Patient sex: M
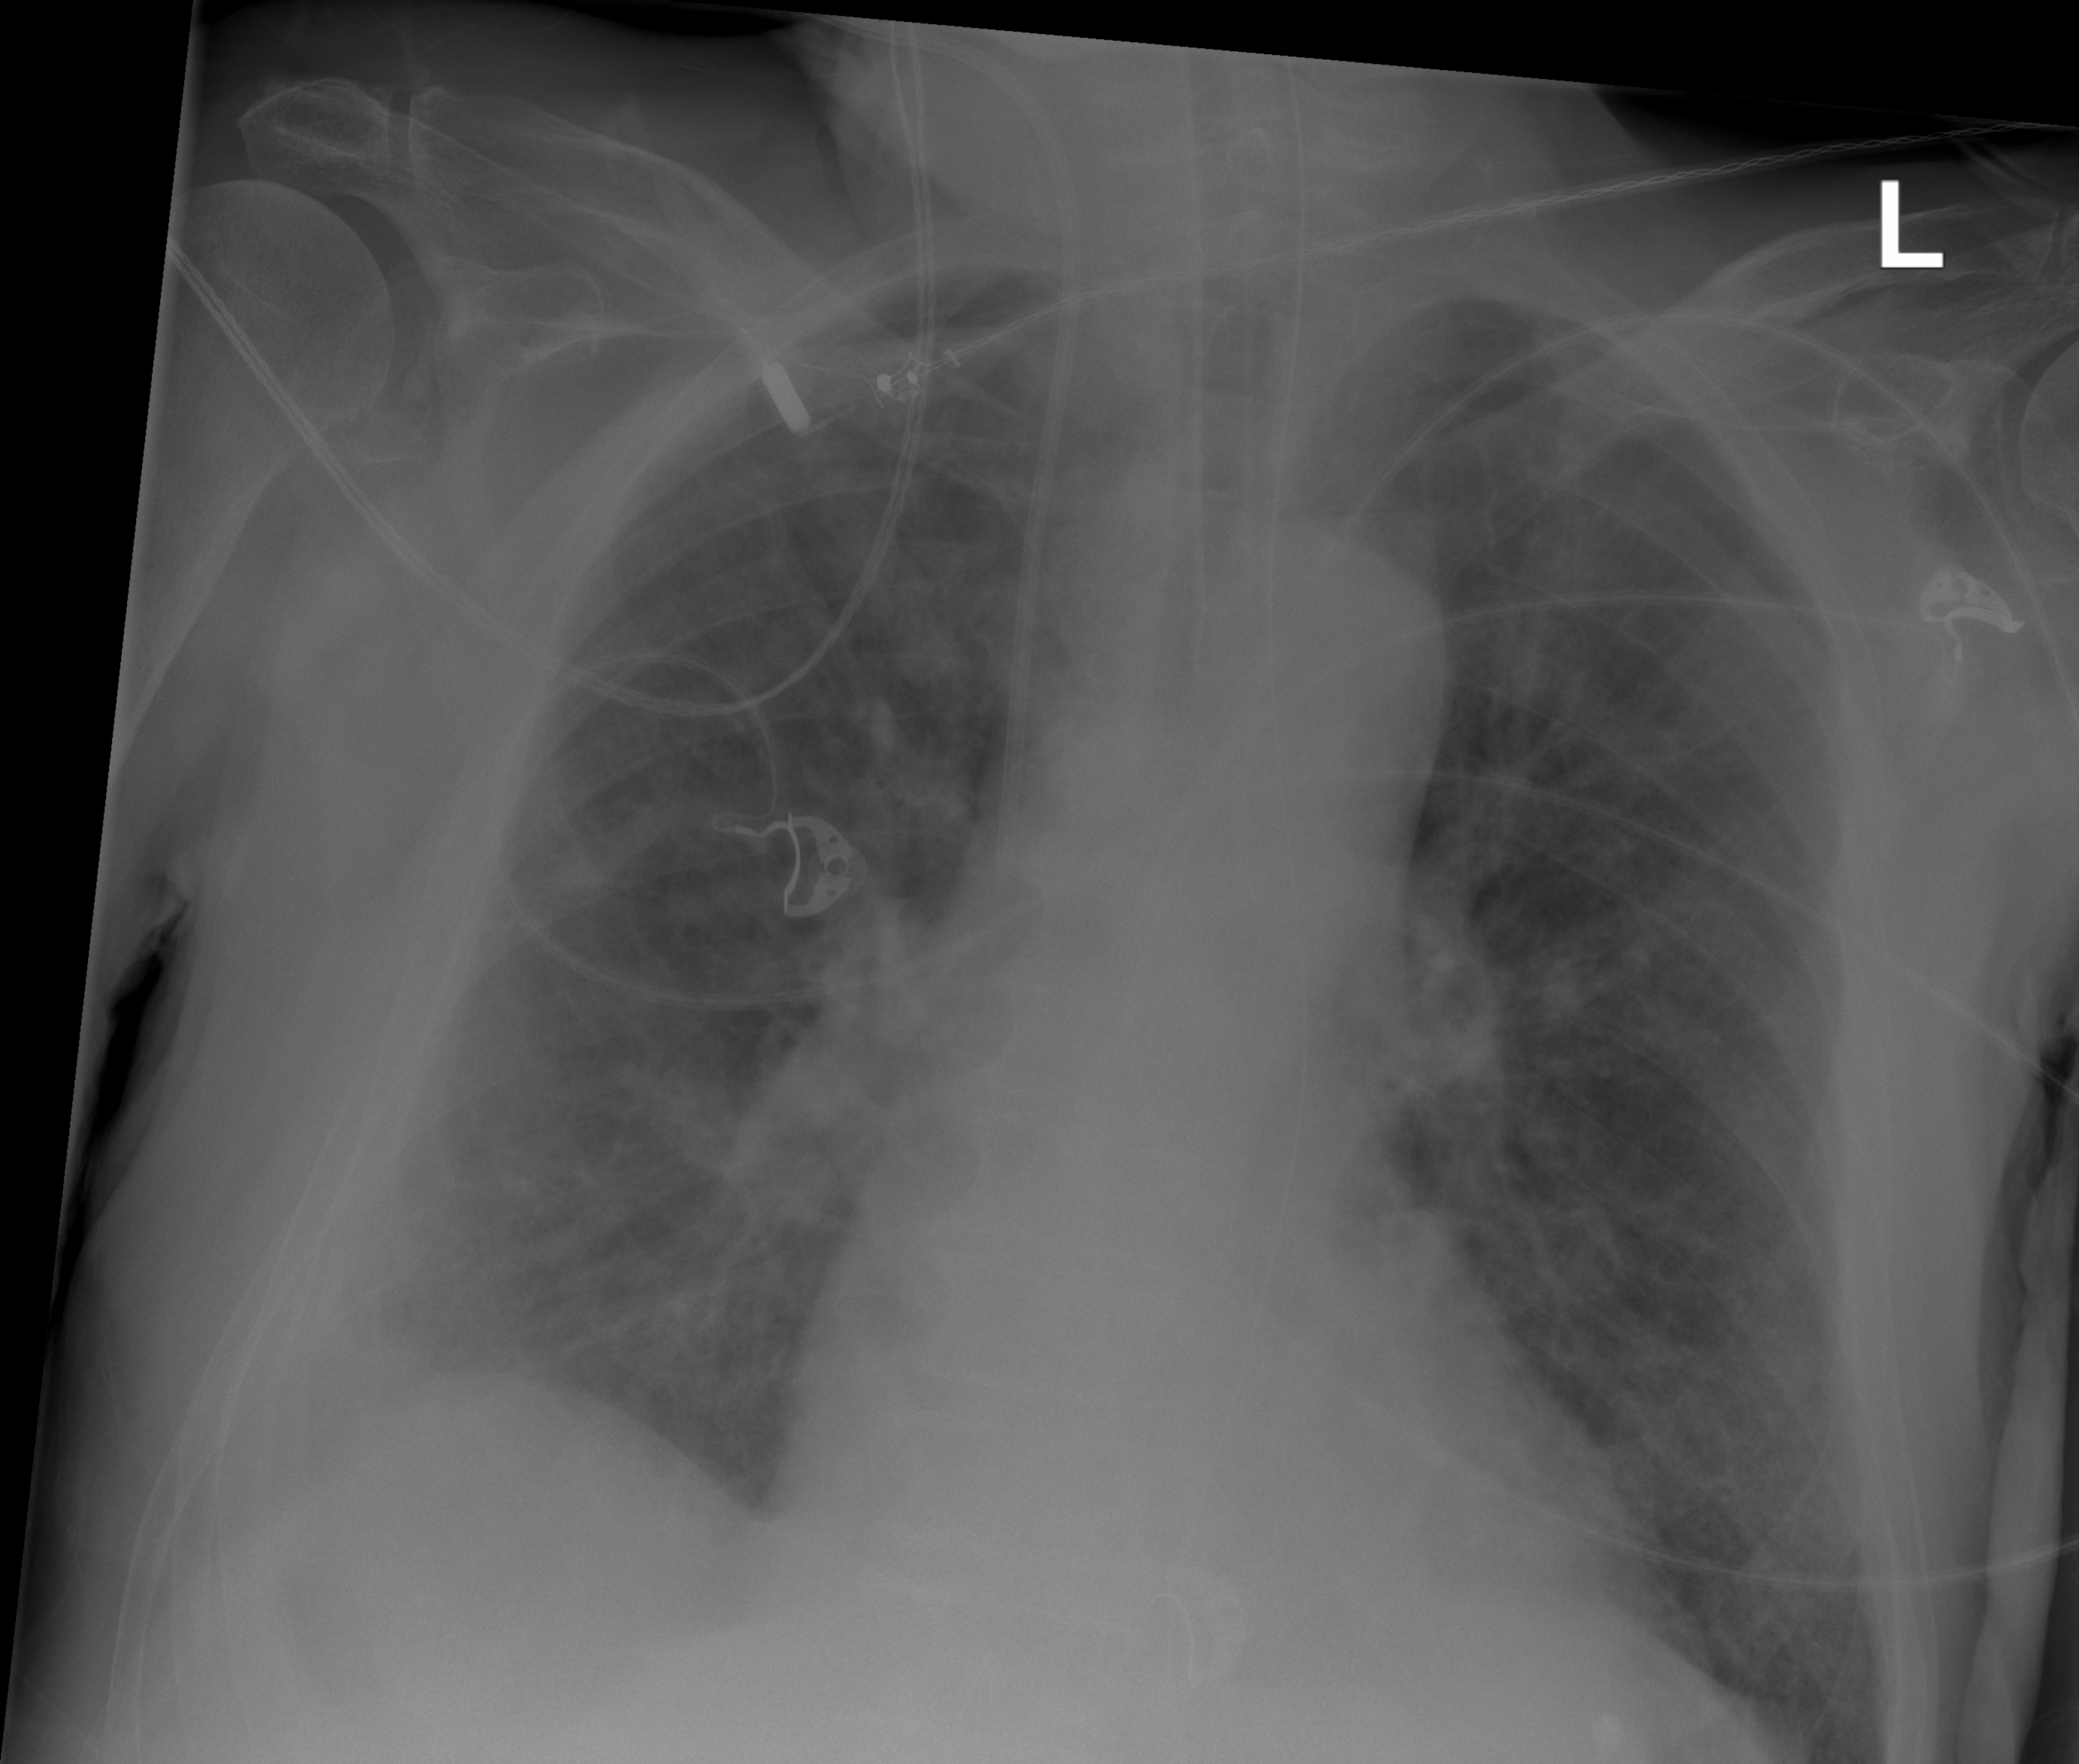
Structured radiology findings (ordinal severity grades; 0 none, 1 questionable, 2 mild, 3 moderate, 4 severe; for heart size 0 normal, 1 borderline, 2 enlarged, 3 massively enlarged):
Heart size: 0
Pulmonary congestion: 2
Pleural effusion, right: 2
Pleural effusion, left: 0
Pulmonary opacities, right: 3
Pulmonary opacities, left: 2
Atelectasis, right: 2
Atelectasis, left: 0